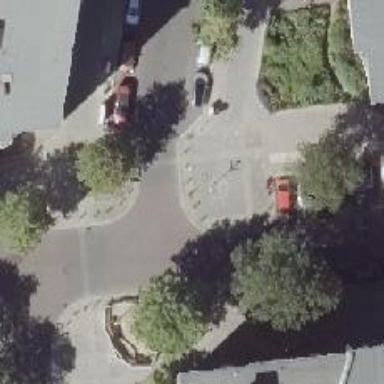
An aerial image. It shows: Living street with separate sidewalks on both sides.